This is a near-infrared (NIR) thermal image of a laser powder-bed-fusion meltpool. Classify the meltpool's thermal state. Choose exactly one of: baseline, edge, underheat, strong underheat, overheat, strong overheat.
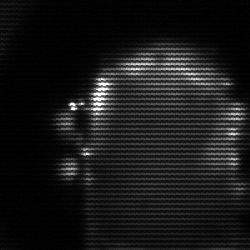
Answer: baseline